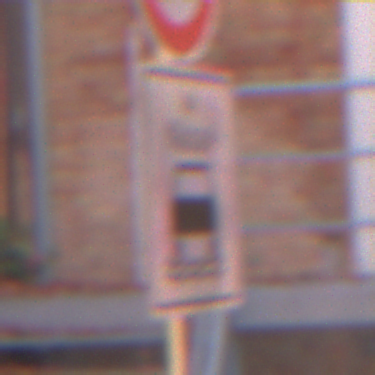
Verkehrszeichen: BeiNaesse
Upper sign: Geschwindigkeit60
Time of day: MorningAfternoon
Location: Outdoor (Urban)
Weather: Clear
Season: NotSpecified
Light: Natural